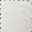
Piece: xx